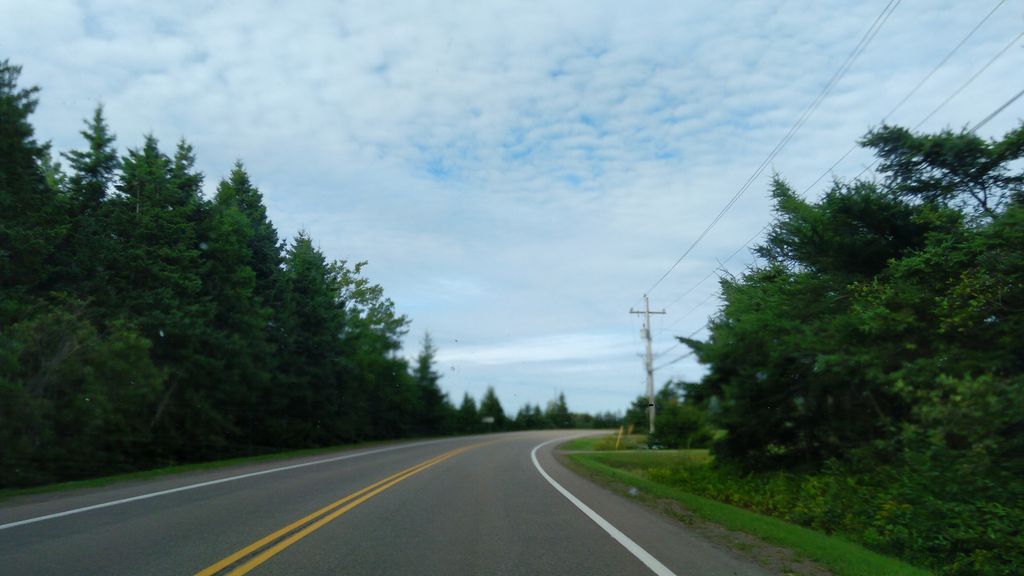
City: charlottetown